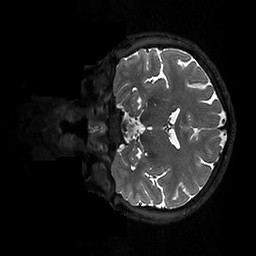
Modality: T2w
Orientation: coronal
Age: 29
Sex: female
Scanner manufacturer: ge
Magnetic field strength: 3 T
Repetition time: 3.202 s
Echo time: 0.06568 s